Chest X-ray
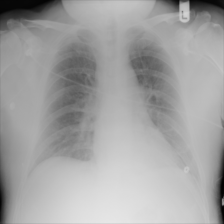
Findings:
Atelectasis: negative
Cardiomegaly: negative
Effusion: negative
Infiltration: negative
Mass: negative
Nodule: negative
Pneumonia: negative
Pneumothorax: negative
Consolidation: negative
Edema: negative
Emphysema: negative
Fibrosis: negative
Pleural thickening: negative
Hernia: negative